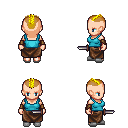
a pixel art fantasy rpg character, female body template, human, light skin, teal pirate shirt, robe skirt, blonde short mohawk hairstyle, leather bracers, white slippers, dagger, four views (front, back, left, right), 2x2 character sprite sheet, small pixel art, hard edges, no anti-aliasing